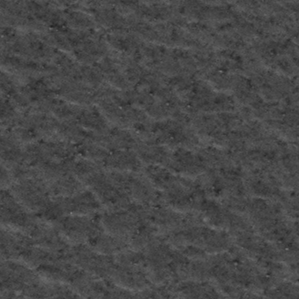
Label: frost